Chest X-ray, PA view. Patient: 16 years old, sex M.
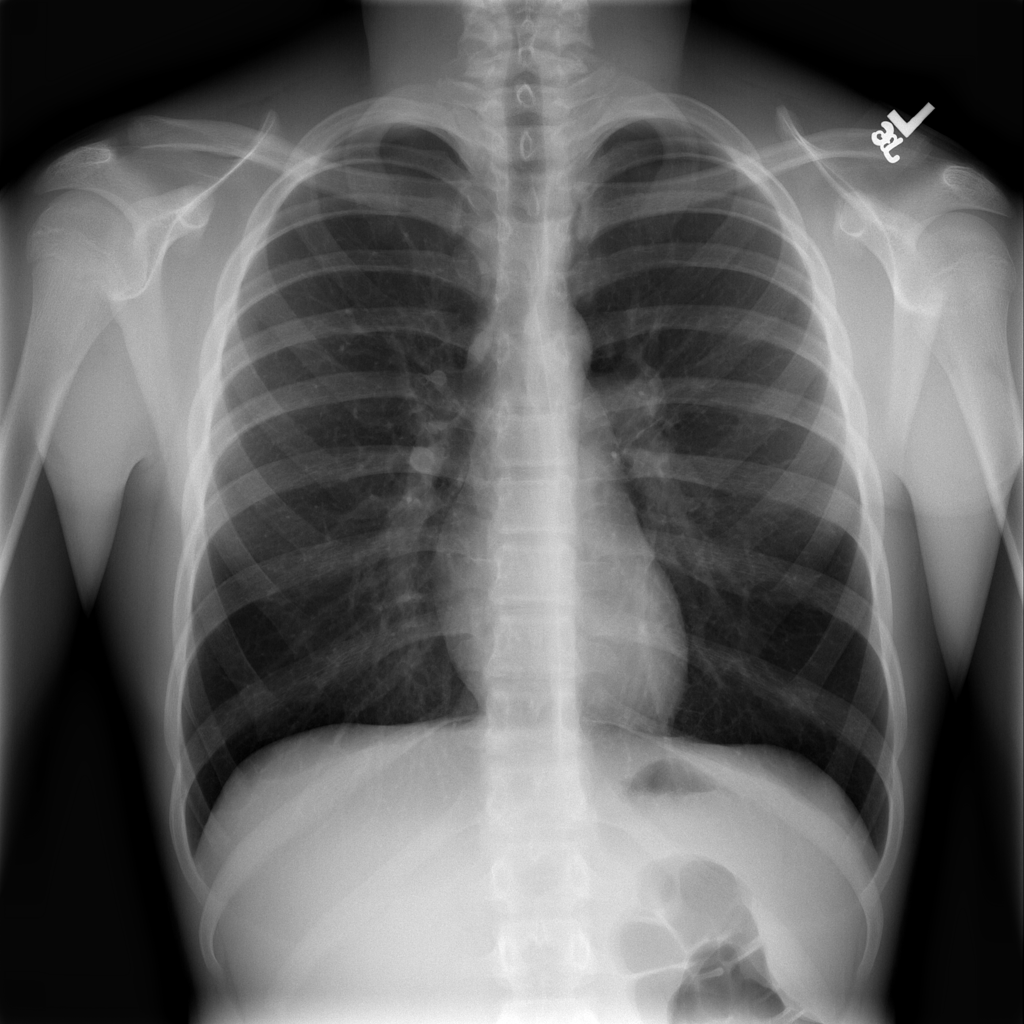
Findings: No Finding